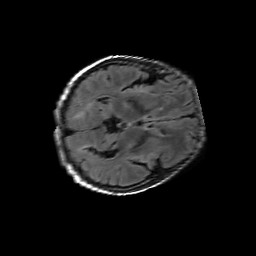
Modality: FLAIR
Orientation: axial
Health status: ill
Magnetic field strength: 3 T